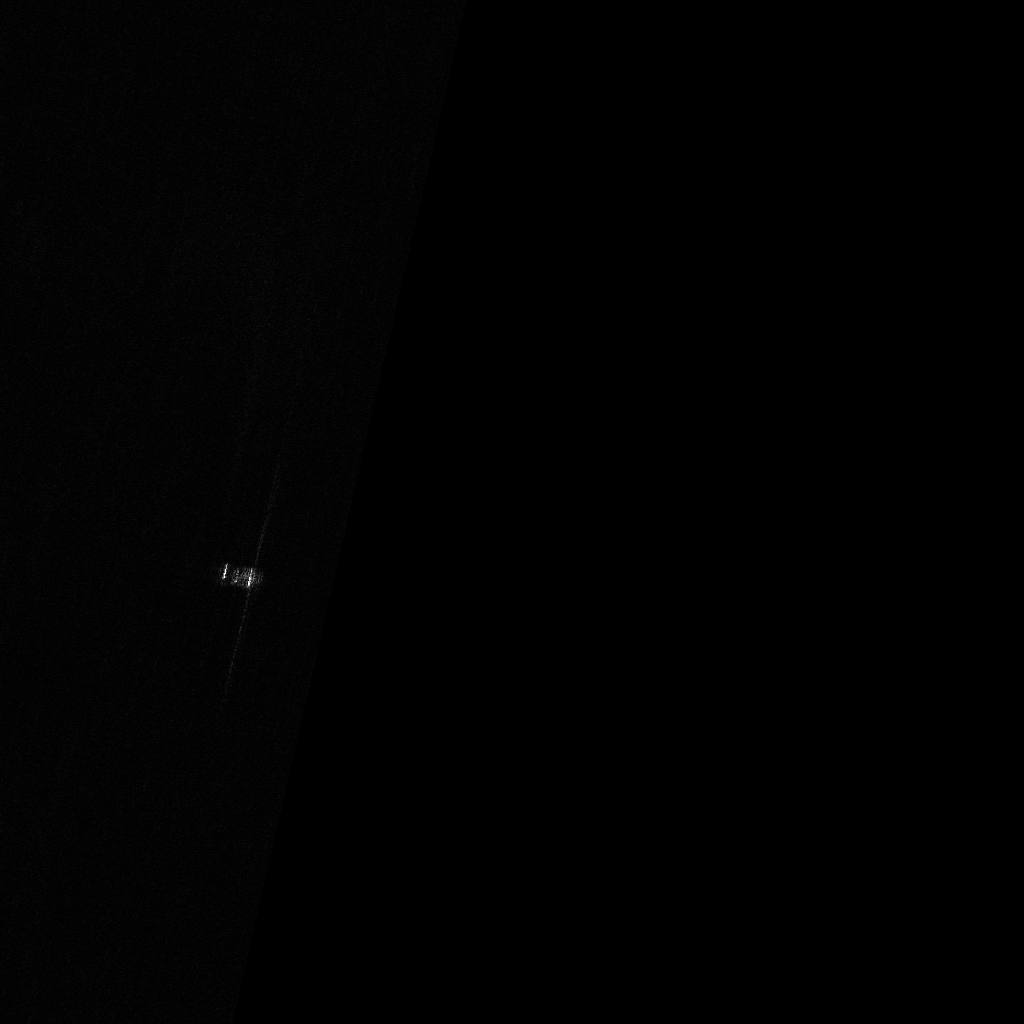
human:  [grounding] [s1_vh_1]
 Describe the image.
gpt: In the satellite image, there is  <ref>1 medium container </ref> <box>[[21, 54, 25, 57, 27]]</box> located at left.